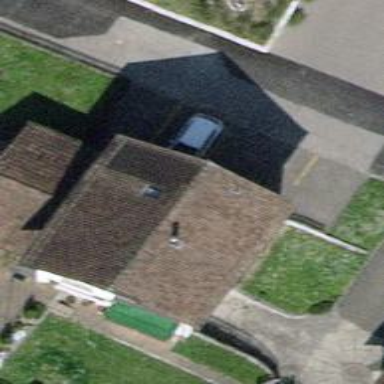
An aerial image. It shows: Building with gabled roof. The roof color is grey.